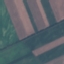
Land use / land cover class: AnnualCrop